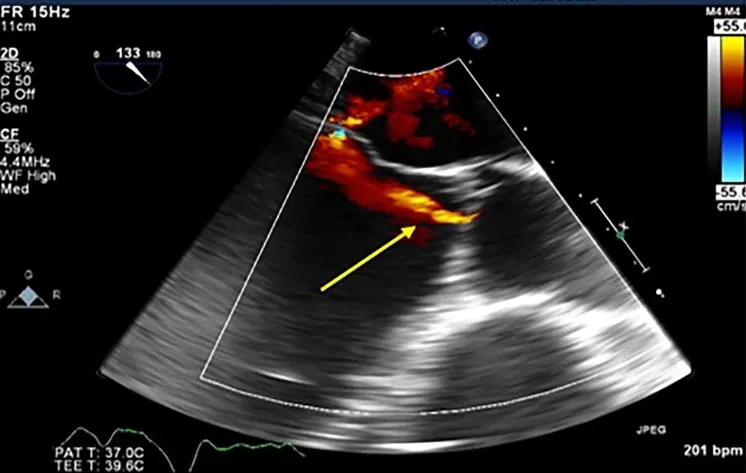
Transesophageal echocardiographic long access view of the aortic valve showing aortic regurgitation jet (yellow arrow).
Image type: radiology (ultrasound)